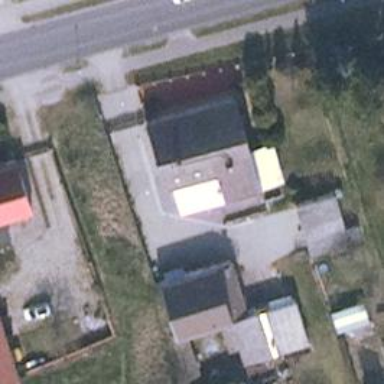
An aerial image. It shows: Detached building with gabled roof.